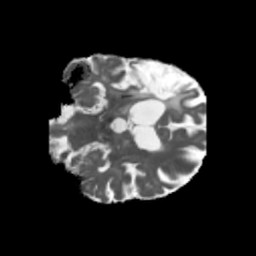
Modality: MD
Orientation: coronal
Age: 71
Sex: male
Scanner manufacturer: siemens
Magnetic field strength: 3 T
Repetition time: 5.47 s
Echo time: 0.0854 s